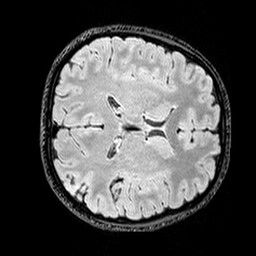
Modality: T2w
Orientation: axial
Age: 25
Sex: female
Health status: healthy
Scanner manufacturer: siemens
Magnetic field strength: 3 T
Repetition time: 5 s
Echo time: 0.396 s